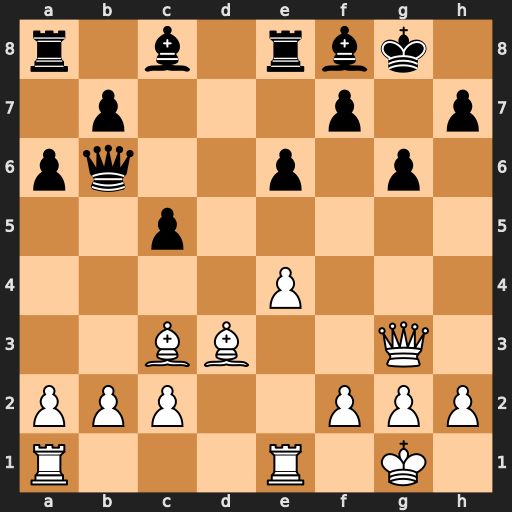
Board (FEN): r1b1rbk1/1p3p1p/pq2p1p1/2p5/4P3/2BB2Q1/PPP2PPP/R3R1K1
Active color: w
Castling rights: -
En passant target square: -
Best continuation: Qe5 f6 Qxf6